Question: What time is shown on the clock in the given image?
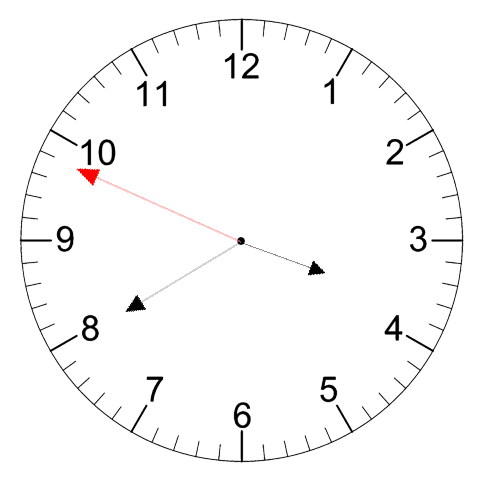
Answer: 03:39:49